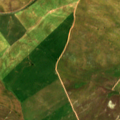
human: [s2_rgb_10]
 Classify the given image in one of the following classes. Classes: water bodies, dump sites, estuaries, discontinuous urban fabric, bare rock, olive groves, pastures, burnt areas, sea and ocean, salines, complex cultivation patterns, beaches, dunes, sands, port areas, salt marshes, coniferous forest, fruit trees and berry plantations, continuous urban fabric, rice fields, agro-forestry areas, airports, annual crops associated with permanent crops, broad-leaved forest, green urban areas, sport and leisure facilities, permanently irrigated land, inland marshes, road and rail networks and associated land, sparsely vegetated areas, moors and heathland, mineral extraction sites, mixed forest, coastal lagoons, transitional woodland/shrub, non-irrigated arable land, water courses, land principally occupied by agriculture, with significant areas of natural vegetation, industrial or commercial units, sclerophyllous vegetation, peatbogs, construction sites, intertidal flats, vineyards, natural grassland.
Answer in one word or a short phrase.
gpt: continuous urban fabric